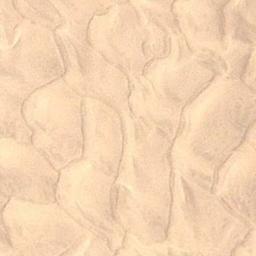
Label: desert